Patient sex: M
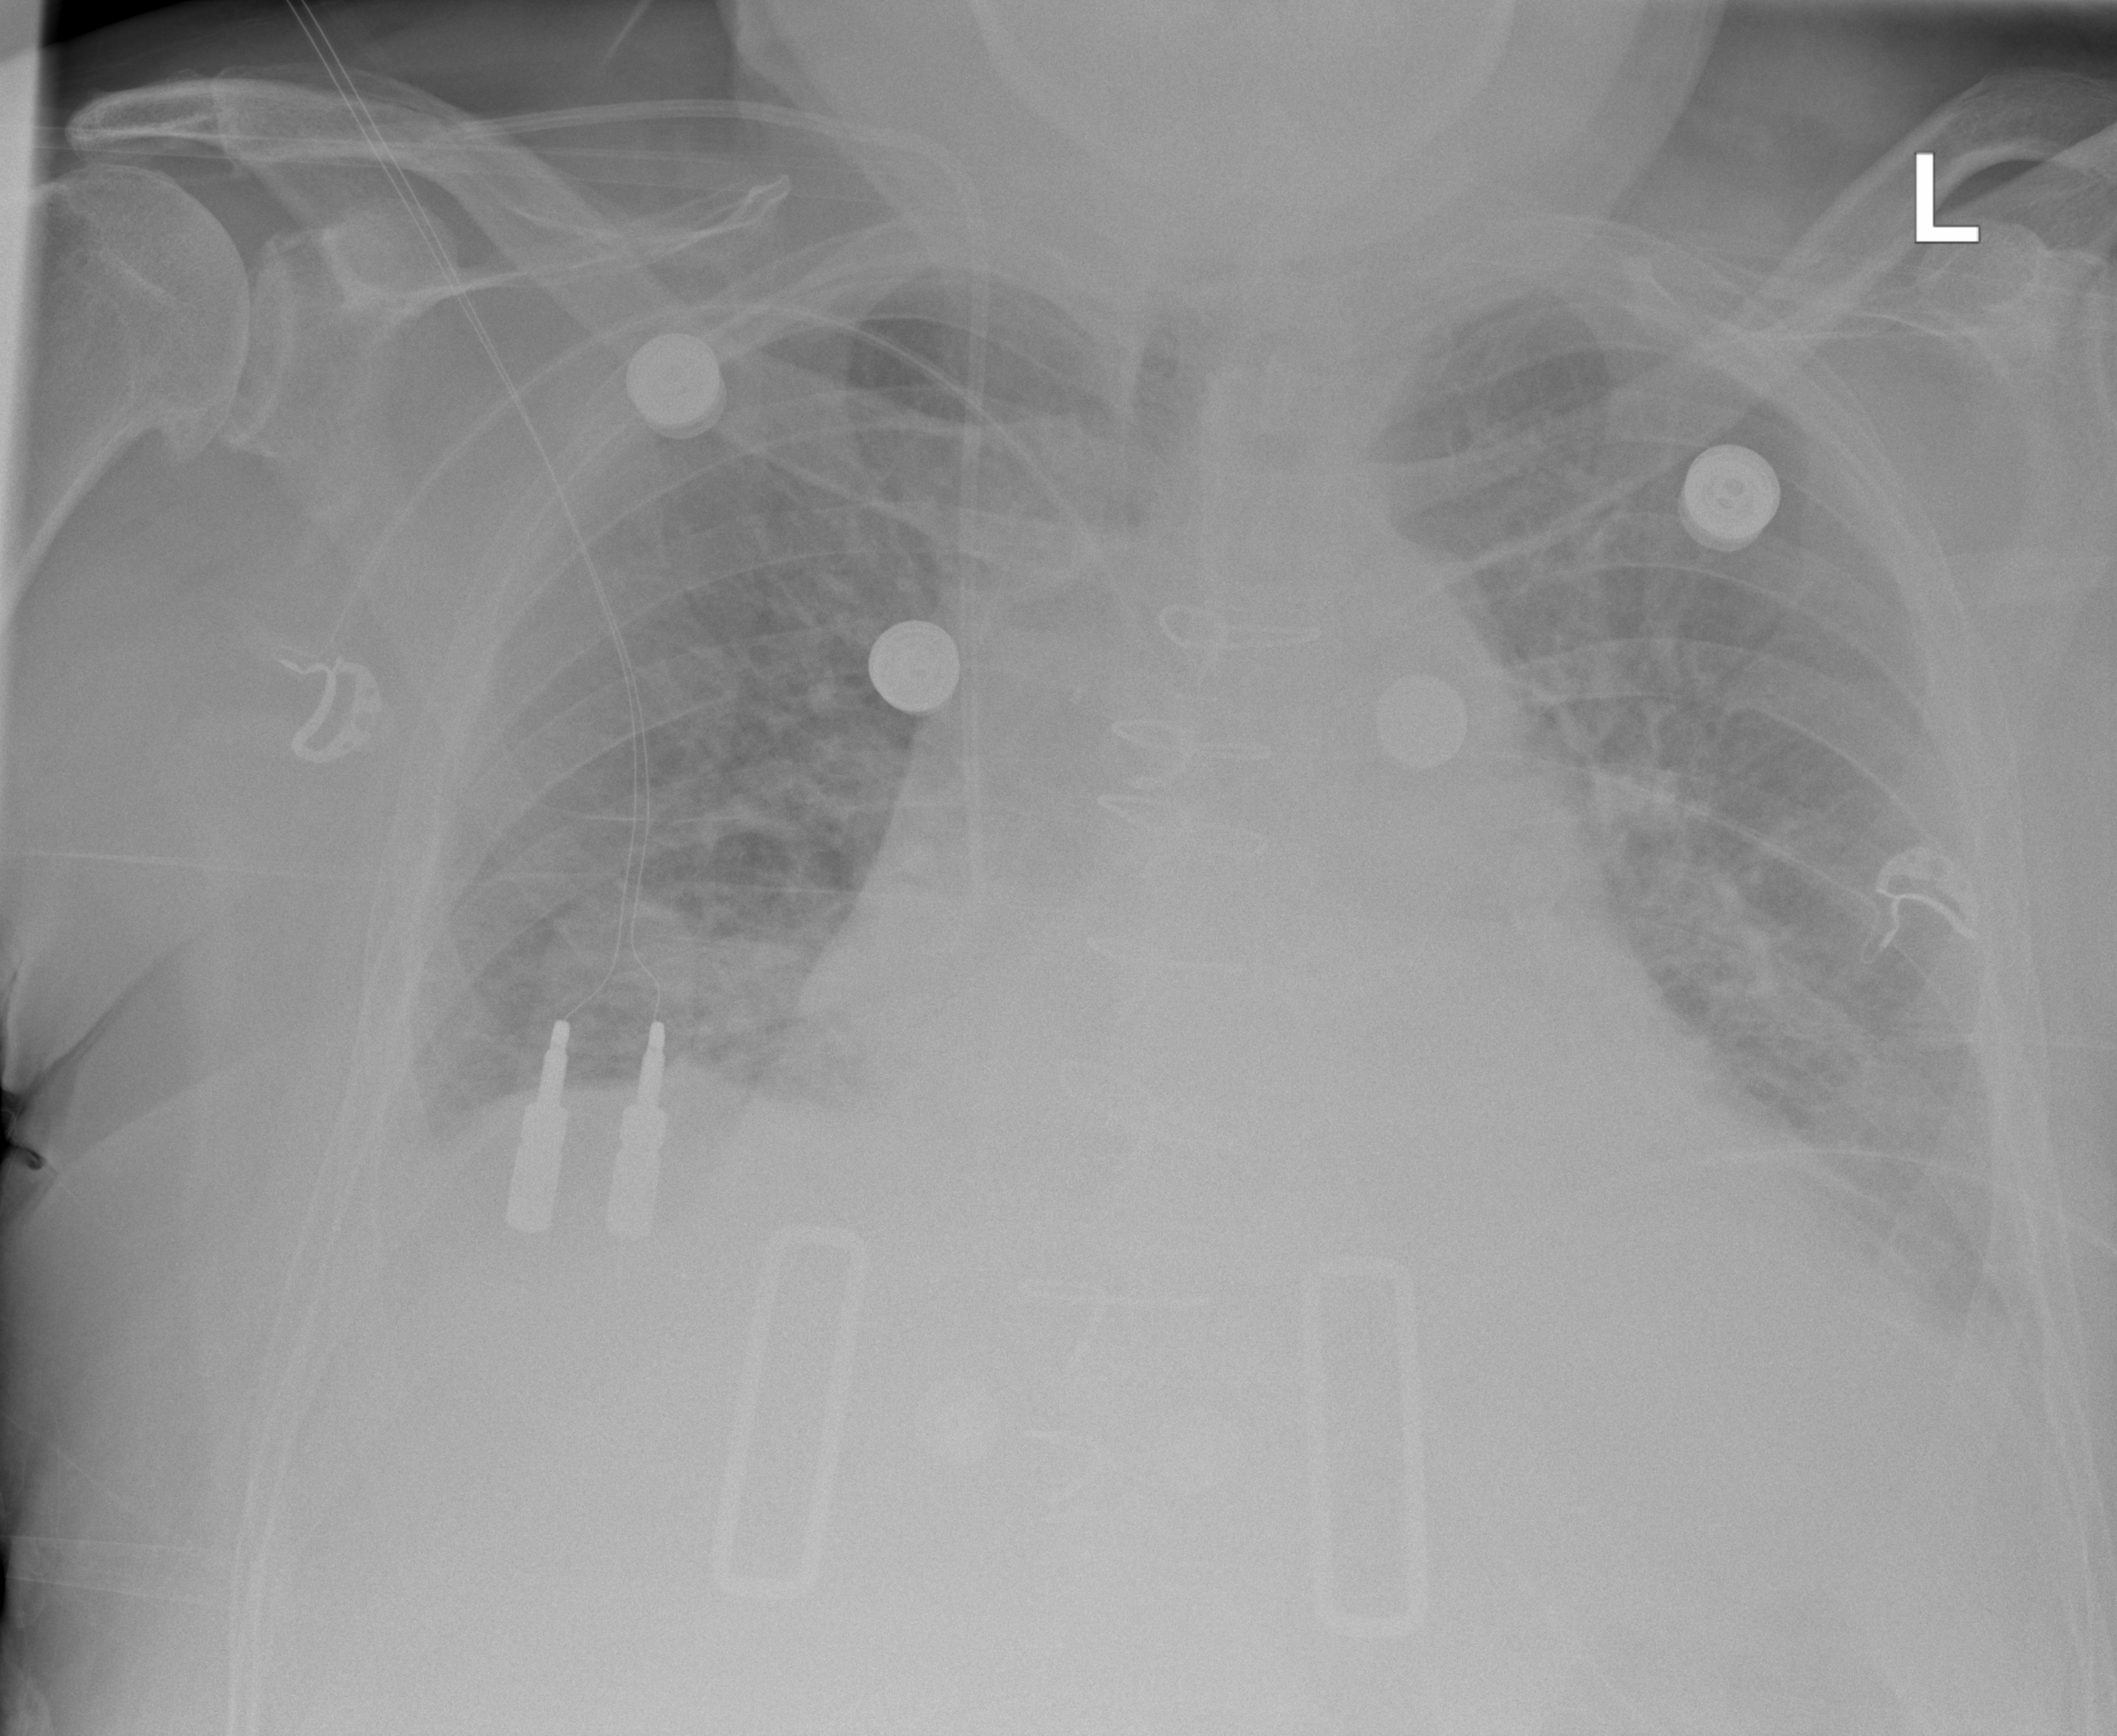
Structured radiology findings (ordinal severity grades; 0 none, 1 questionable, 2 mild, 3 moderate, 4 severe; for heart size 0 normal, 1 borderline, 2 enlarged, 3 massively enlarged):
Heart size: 2
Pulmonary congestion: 2
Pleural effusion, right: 1
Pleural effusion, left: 1
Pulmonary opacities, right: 1
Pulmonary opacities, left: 1
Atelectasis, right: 2
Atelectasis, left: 2